Question: I am trying to switch my for-loop out with .map but I am stuck with a problem unwrapping an array inside of an array.
My code looks like this. ( contains the data I need in JSON)
'''
var symbols: [CropCategoryName] = []
for data in commodityData {
let name = data.commodity.crop.name
let exchange = data.commodity.exchange
for futureData in data.futures {
let monthName = futureData.monthName
let year = futureData.year
let crop = CropCategoryName.init(identifier: futureData.symbol, display: String(name) + " (" + String(exchange) + ") " + String(monthName) + " " + String(year))
crop.symbol = futureData.symbol
symbols.append(crop)
}
'''
I've tried the following but can't seem to unwrap the [] to get the .monthName and .year data without using a for-loop inside a for-loop after the clousure.
'''
let name1 = commodityData.map({$0.commodity.crop.name})
let exchange1 = commodityData.map({$0.commodity.exchange})
let futuree = commodityData.map({ (future) -> [Future] in
return future.futures })
'''
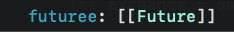
Answer: Note that you want each 'data' in 'commodityData' to map to 'CropCategoryName' - one 'CropCategoryName' for each future the data has. This is a use case of <URL>:
'''
let symbols = commodityData.flatMap { data -> [CropCategoryName] in
// this closure maps each commodity data to a bunch of crop category names
let name = data.commodity.crop.name
let exchange = data.commodity.exchange
return data.futures.map { futureData -> CropCategoryName in
// this closure maps each future to a crop category name
let monthName = futureData.monthName
let year = futureData.year
// I would recommend extracting this to a separate function
let crop = CropCategoryName.init(identifier: futureData.symbol, display: String(name) + " (" + String(exchange) + ") " + String(monthName) + " " + String(year))
crop.symbol = futureData.symbol
return crop
}
}
'''